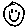
Label: smiley face